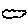
Label: cloud